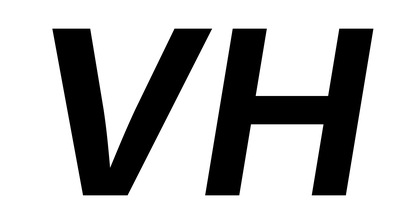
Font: Inter-Italic_Bold_Italic